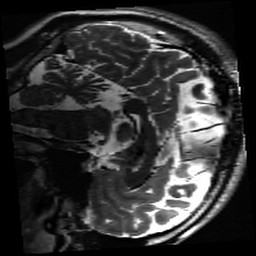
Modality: inplaneT2
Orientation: sagittal